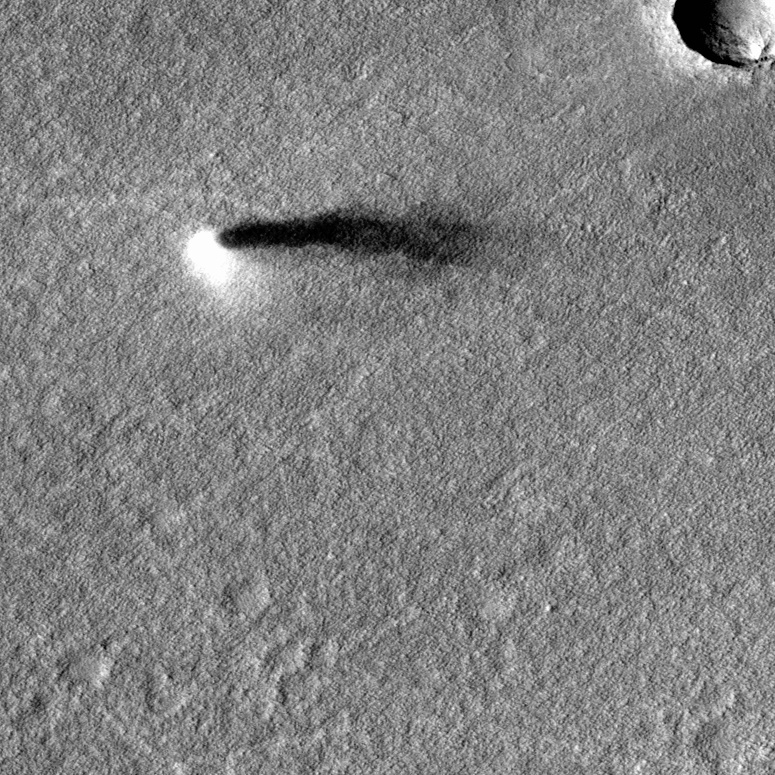
Label: dustdevil